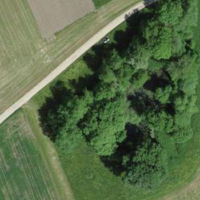
EUNIS habitat code: 52
Species observed at this site:
Prunus padus